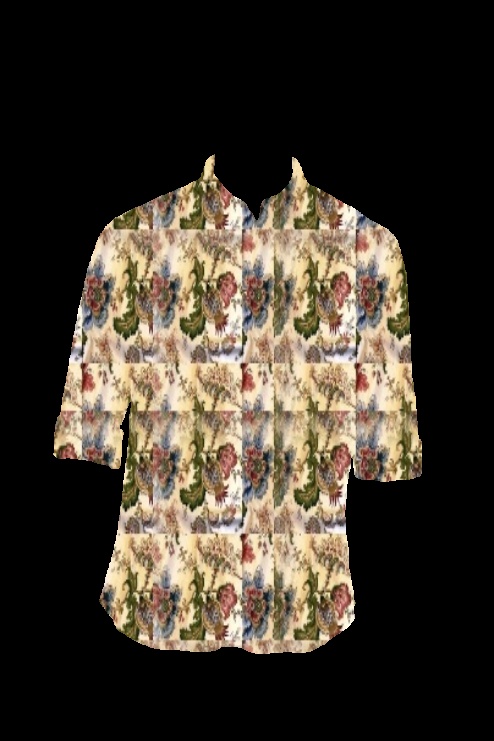
multi floral button up tee